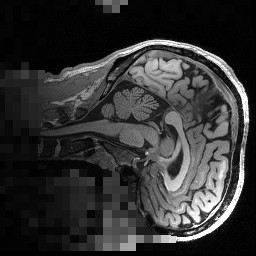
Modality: T1w
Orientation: sagittal
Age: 41
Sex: male
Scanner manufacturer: siemens
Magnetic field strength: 3 T
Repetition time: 2.53 s